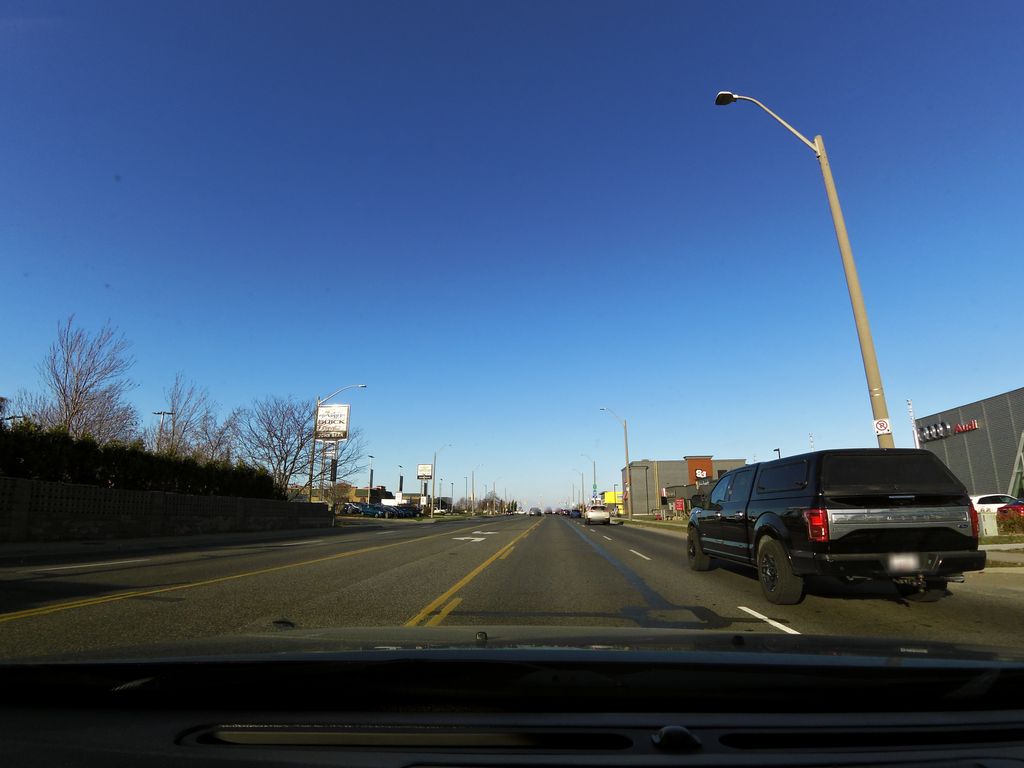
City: hamilton